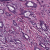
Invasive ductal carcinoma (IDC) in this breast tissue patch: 1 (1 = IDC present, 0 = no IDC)